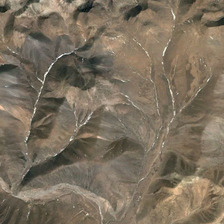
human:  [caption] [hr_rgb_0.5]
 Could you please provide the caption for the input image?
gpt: it is a piece of yellow mountains .

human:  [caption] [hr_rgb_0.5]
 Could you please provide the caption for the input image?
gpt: it is a piece of yellow mountains .

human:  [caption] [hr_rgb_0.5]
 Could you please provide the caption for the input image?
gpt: it is a piece of yellow mountains .

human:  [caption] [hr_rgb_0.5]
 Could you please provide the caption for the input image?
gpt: it is a piece of yellow mountains .

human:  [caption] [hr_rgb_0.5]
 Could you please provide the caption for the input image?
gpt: it is a piece of yellow mountains .